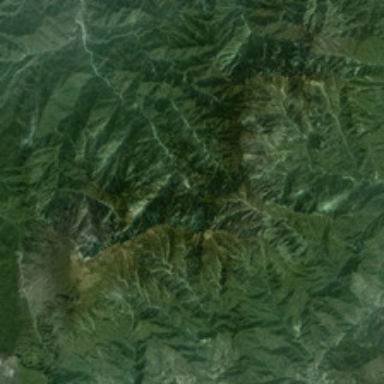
We can see the yellow green mountainpeak among green mountains .